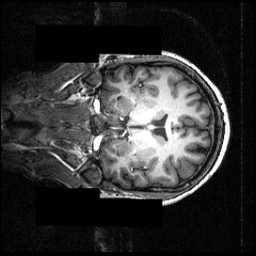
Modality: T1w
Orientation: coronal
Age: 26
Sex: male
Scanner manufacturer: siemens
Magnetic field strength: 3.951 T
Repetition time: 1.5 s
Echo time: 0.00335 s